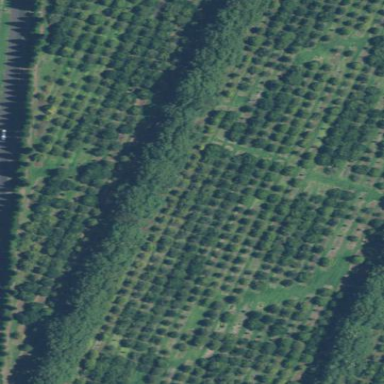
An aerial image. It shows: Orchard filled with macadamia trees.